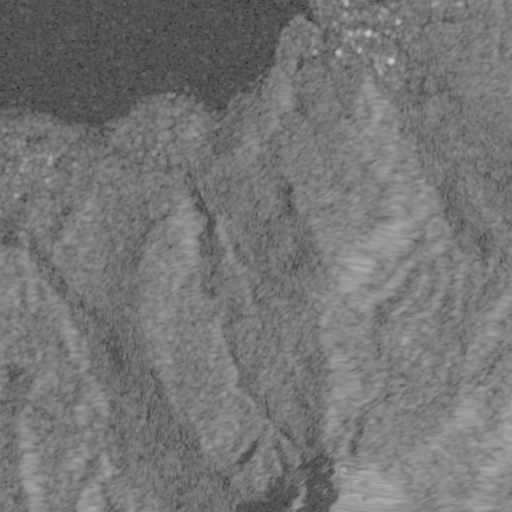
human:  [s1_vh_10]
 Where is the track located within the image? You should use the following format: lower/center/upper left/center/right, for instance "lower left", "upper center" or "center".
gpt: The track is located in the upper right of the image.
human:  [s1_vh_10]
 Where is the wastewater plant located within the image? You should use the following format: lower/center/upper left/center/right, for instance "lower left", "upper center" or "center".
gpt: The wastewater plant is located in the upper center of the image.
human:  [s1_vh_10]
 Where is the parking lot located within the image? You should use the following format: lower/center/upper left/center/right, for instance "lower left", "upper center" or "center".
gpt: There is no parking lot in the image.

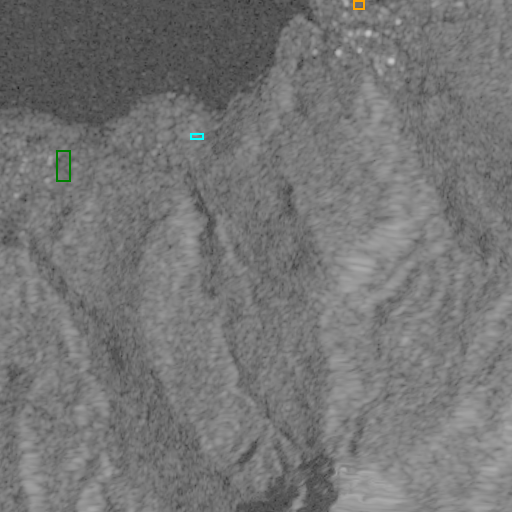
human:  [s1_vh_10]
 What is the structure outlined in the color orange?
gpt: The structure outlined in orange is a park.
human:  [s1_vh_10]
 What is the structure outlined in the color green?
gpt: The structure outlined in green is a parking lot.
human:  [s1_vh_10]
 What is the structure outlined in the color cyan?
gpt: The structure outlined in cyan is a wastewater plant.
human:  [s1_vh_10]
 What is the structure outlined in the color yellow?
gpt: There is no yellow outline.